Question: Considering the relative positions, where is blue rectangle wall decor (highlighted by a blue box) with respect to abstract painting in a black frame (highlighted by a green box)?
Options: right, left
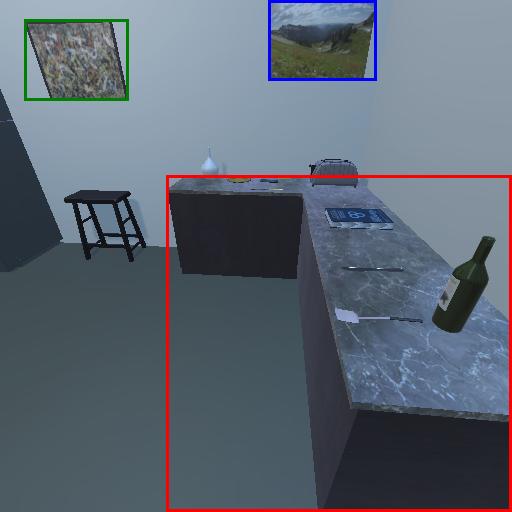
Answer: right